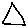
Label: triangle